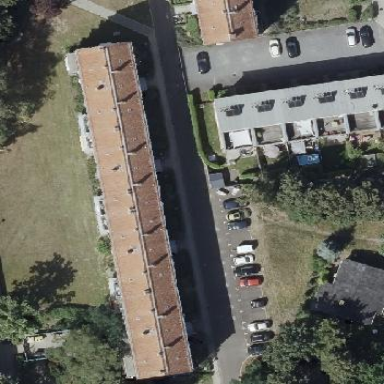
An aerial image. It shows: Apartment building with hipped roof.